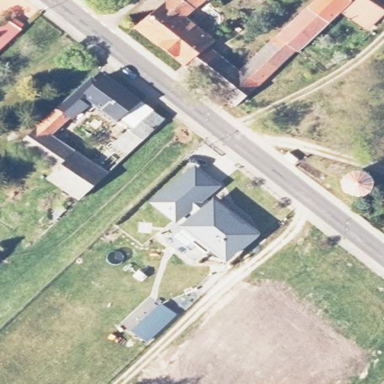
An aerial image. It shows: Simple and straightforward house.